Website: crate-barrel
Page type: payment
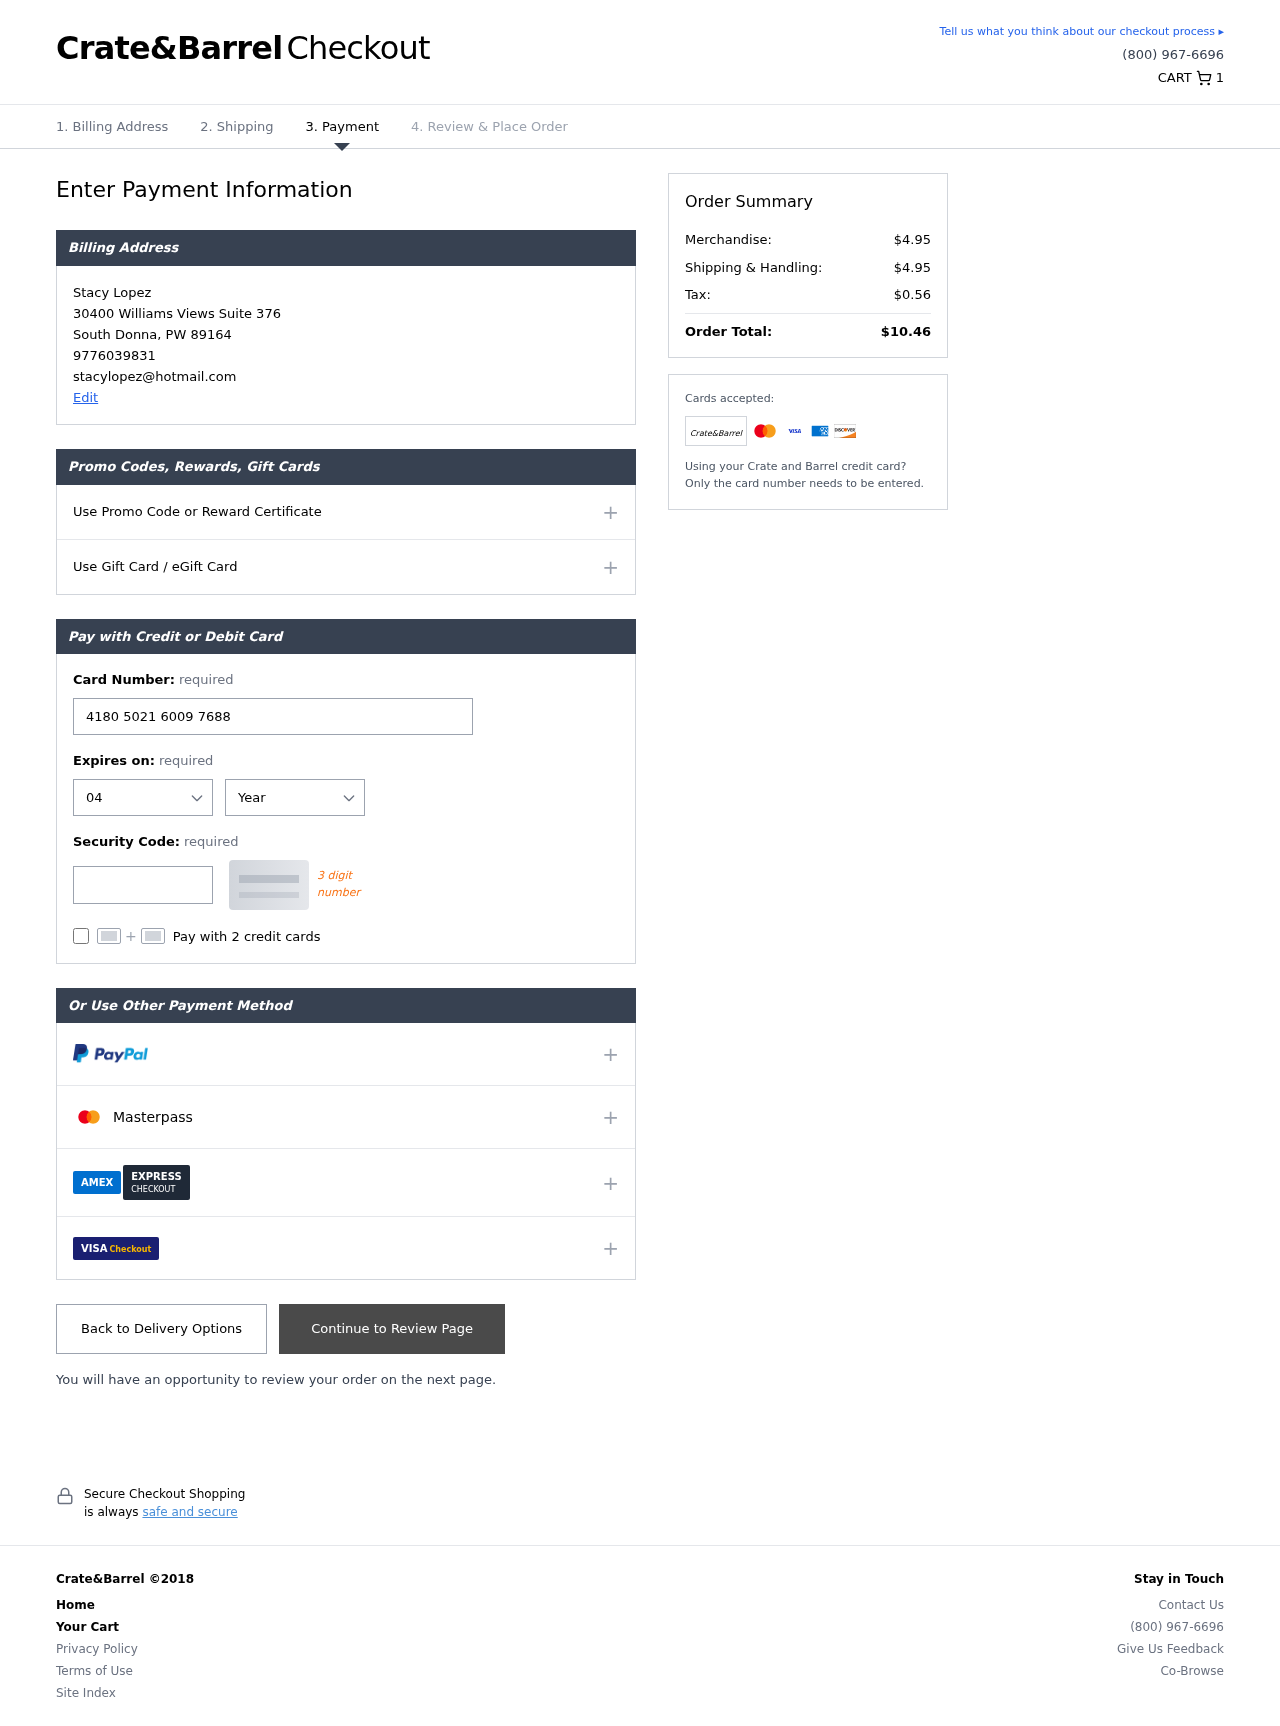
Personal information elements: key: PII_CARD_CVV
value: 361
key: PII_CARD_EXPIRY_MONTH
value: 04
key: PII_CARD_EXPIRY_YEAR
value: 30
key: PII_CARD_NUMBER
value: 4180 5021 6009 7688
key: PII_CITY
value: South Donna
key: PII_EMAIL
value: stacylopez@hotmail.com
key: PII_FULLNAME
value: Stacy Lopez
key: PII_PHONE
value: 9776039831
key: PII_POSTCODE
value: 89164
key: PII_STATE_ABBR
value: PW
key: PII_STREET
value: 30400 Williams Views Suite 376
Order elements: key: ORDER_NUM_ITEMS
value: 1
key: ORDER_SUBTOTAL
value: $4.95
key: ORDER_SHIPPING_COST
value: $4.95
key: ORDER_TAX
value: $0.56
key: ORDER_TOTAL
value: $10.46